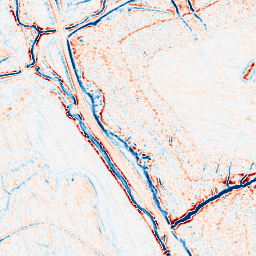
Category: edge_preserving
Decomposition family: bilateral
Decomposition parameters: d: 9
sigma_color: 25
sigma_space: 150
Upsampling method: quartic
Upsampling parameters: scale: 2
Upsampling scale: 2